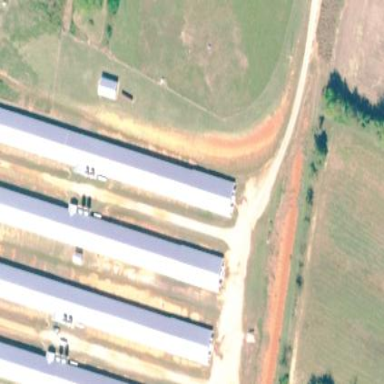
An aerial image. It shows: Farm auxiliary building.